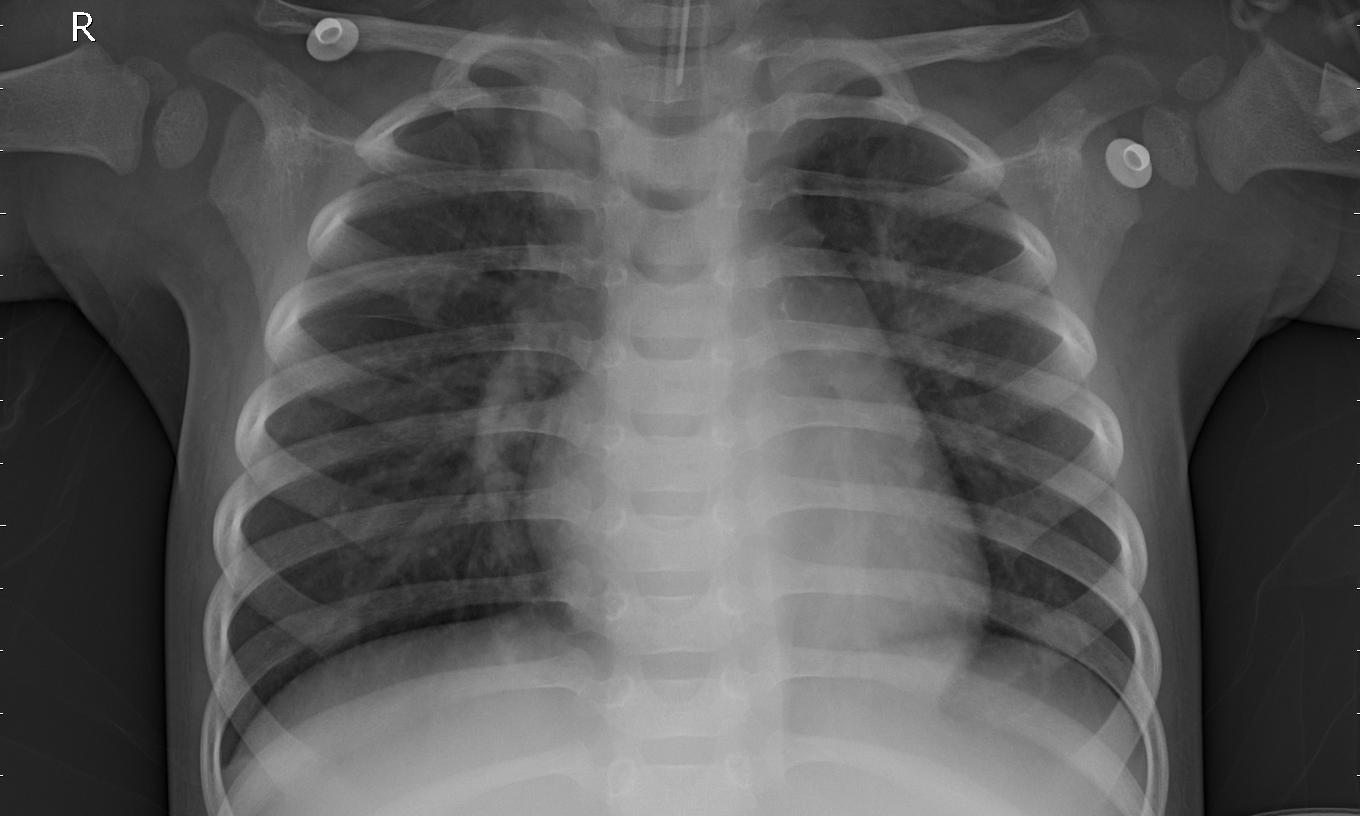
Diagnosis: PNEUMONIA